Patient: sex F, age 62
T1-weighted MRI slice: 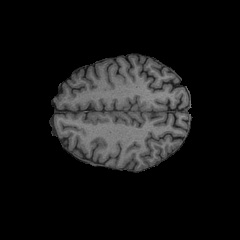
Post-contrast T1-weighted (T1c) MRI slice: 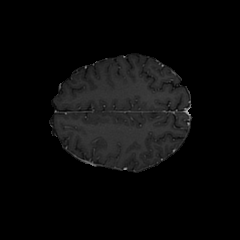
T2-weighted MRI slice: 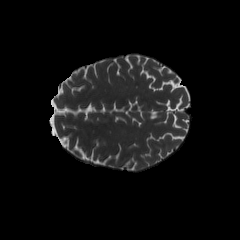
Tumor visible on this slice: no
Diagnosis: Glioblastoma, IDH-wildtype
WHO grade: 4